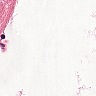
Metastatic tissue present: no